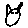
Label: cat